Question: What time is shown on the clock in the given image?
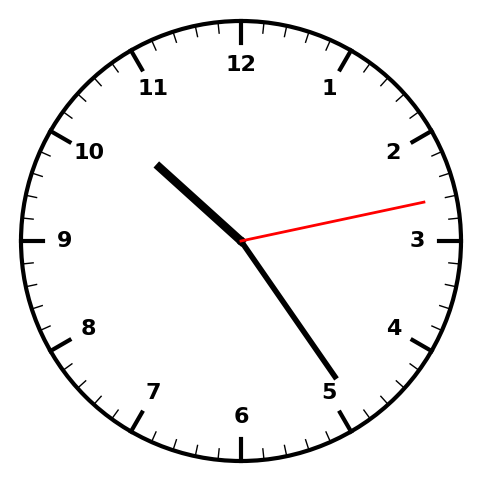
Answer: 10:24:13